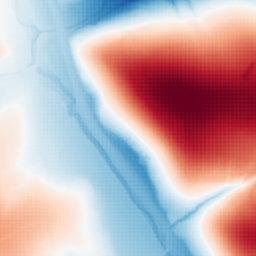
Category: trend_removal
Decomposition family: polynomial_high
Decomposition parameters: degree: 5
Upsampling method: sinc_blackman
Upsampling parameters: scale: 8
kernel_size: 16
Upsampling scale: 8